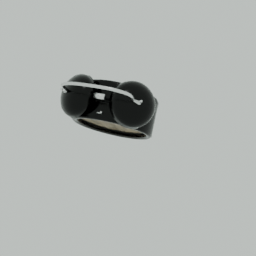
Label: appliances